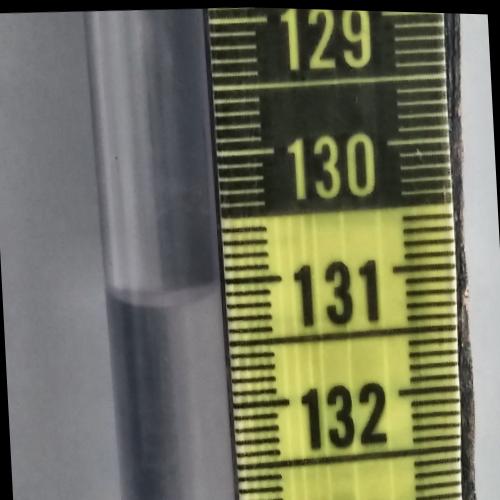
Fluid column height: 131.1 cm